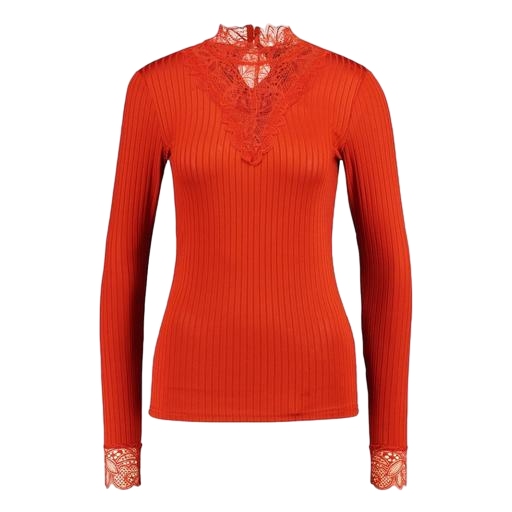
multicolor vero moda rust high neck blouse, red and has long sleeves, bright orange and long sleeves, white background